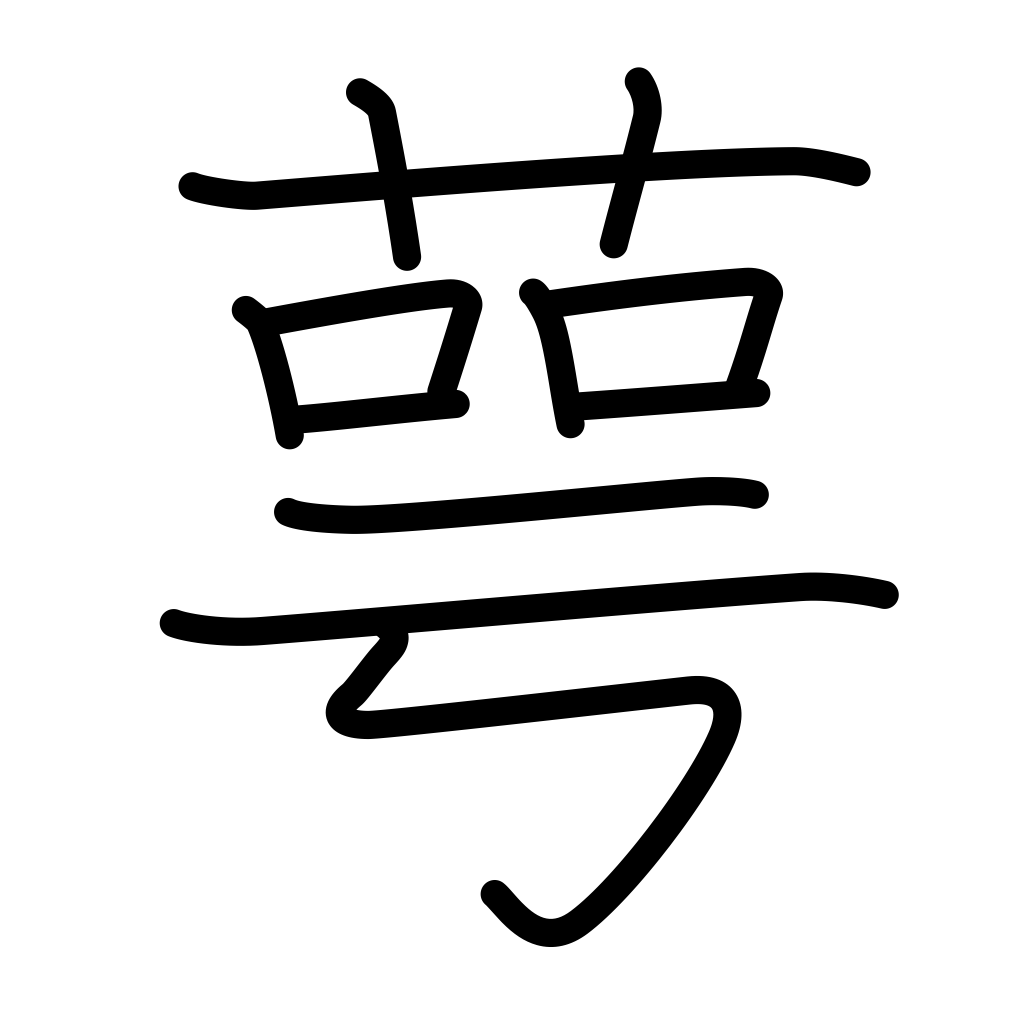
Meaning: calyx, cup